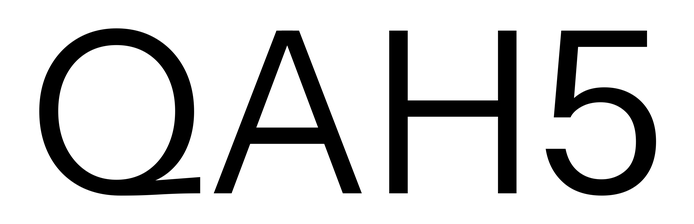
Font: InstrumentSans_Regular